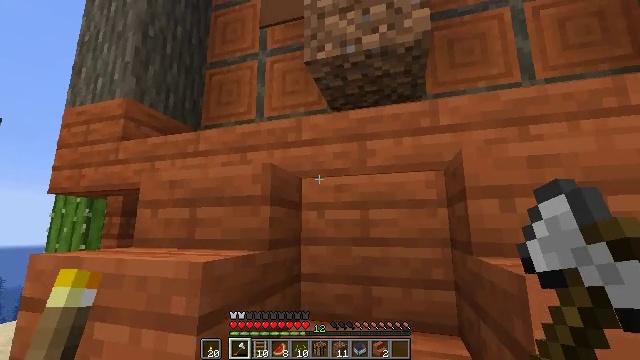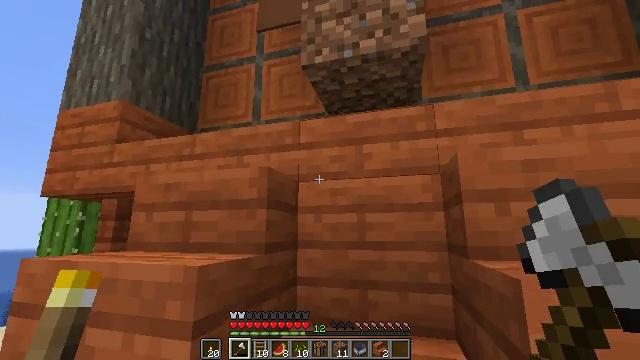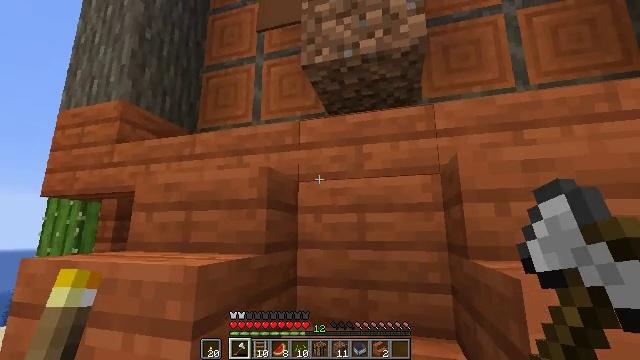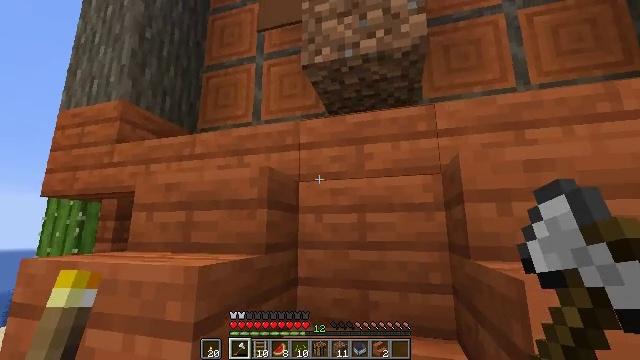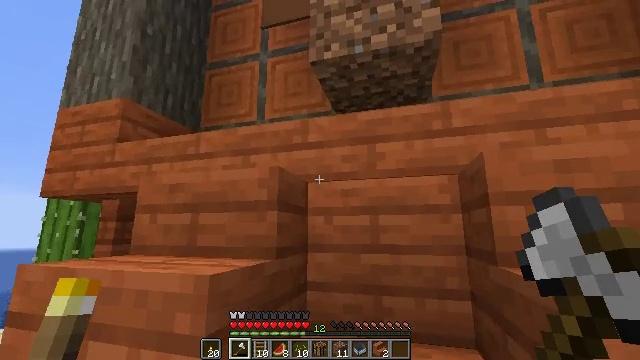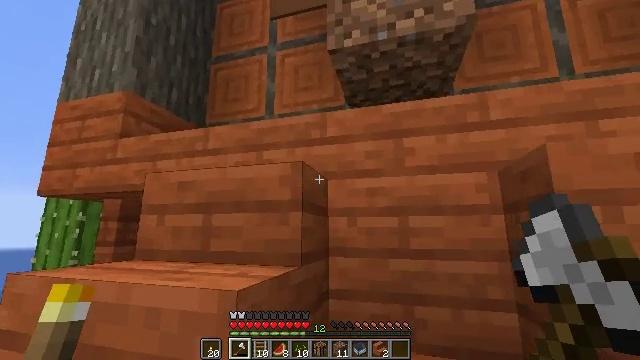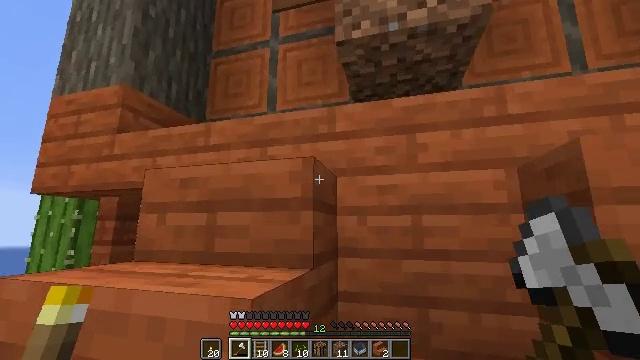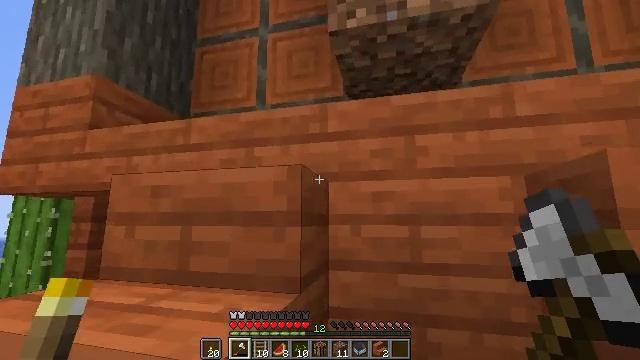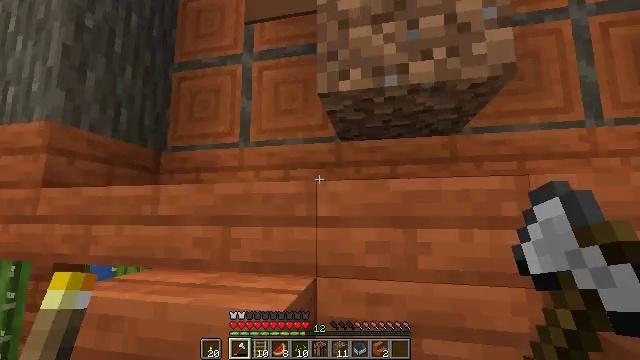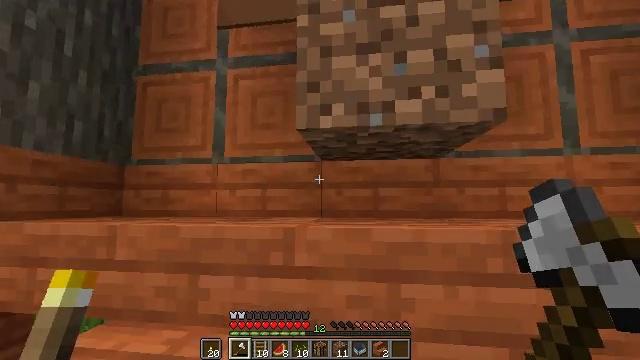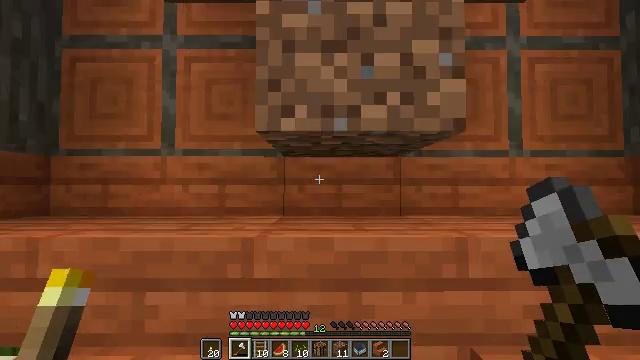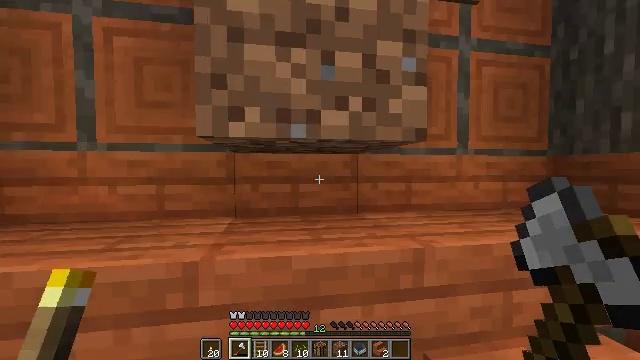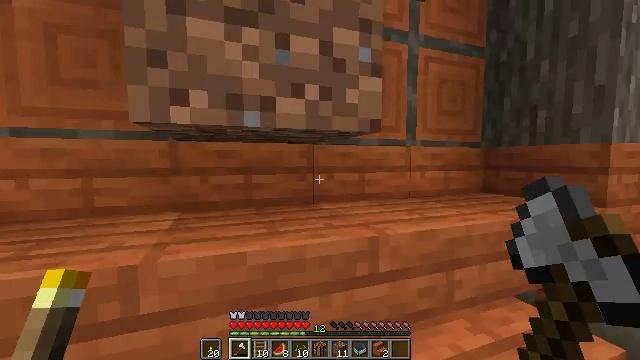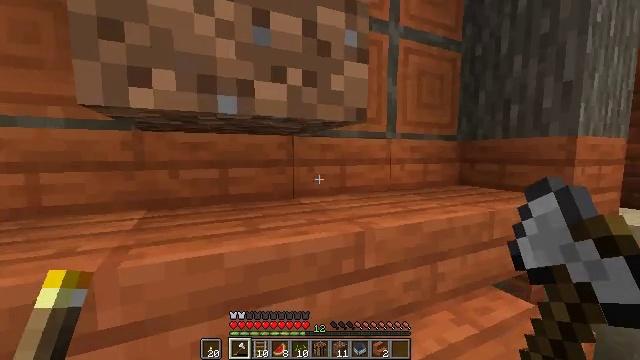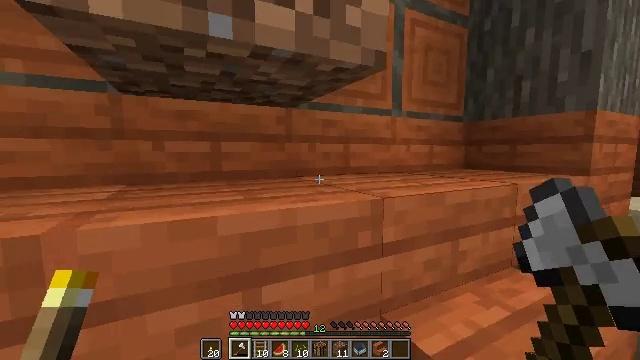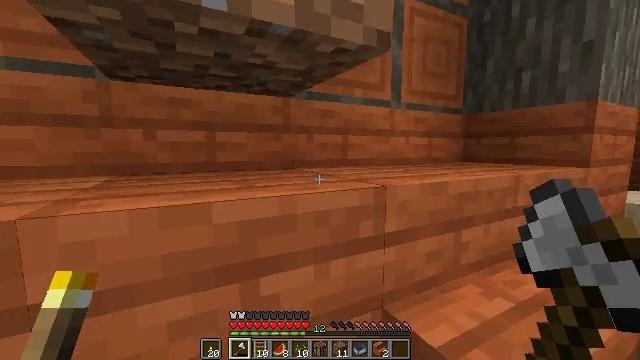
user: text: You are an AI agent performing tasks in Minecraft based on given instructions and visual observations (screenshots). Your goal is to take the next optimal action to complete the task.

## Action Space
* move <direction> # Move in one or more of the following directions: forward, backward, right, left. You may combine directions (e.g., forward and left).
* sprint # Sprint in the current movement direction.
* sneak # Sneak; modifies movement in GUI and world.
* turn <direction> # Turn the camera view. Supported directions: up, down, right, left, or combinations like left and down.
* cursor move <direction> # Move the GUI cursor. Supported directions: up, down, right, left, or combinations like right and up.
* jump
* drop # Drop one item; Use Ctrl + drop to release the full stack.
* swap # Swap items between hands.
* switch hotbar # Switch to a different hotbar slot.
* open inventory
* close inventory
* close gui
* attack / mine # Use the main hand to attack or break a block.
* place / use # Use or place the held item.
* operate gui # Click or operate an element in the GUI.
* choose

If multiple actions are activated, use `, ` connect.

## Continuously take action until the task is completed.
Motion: motion action
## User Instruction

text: Collect the acacia slab into your inventory.
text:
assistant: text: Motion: no_op
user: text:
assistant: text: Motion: no_op
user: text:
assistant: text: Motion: move forward and move left
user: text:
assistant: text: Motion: move forward and move left
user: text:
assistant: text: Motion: move forward and move left
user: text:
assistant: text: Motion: move forward and move left
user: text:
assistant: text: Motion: move forward and move left, turn right and down, jump
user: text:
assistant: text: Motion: move forward and move left, turn right and down, jump
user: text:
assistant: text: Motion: move forward and move left, turn right and down, jump
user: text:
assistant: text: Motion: move forward and move left, turn right and down, jump
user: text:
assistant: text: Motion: move forward and move left, turn right and down, jump
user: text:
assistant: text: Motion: move forward and move left, turn right and down
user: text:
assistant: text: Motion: move forward and move left, turn right and down
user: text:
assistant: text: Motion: move forward, turn right
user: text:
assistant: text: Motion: no_op
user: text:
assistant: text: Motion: turn right and down
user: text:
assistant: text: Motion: turn right
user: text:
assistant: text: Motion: no_op
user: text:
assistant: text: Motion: no_op
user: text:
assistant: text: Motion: no_op
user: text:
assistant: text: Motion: turn left and down
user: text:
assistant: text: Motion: turn left and down
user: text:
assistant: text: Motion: turn left and down
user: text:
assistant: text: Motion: turn left and down, attack / mine
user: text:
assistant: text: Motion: attack / mine
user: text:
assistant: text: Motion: attack / mine
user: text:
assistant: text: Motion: attack / mine
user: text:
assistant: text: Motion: attack / mine
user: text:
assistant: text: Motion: attack / mine
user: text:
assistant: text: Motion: attack / mine